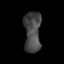
Tissue: prostate
Cell type: NK cells
Senescence score: 0.3621
Nuclear area (px): 673
Mean DAPI intensity: 70.709